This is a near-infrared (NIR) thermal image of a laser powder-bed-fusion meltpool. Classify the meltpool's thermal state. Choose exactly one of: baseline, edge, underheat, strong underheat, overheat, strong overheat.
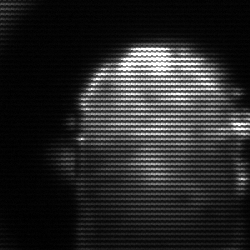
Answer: baseline